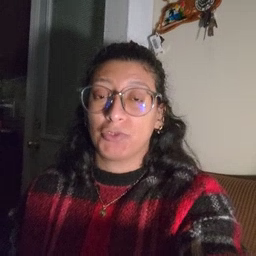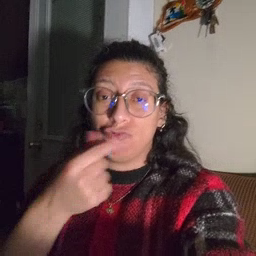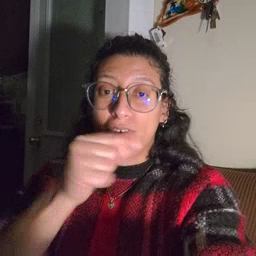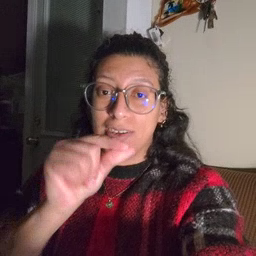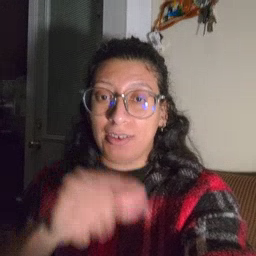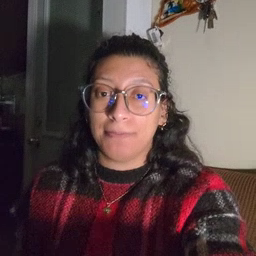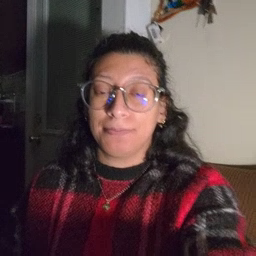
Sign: green